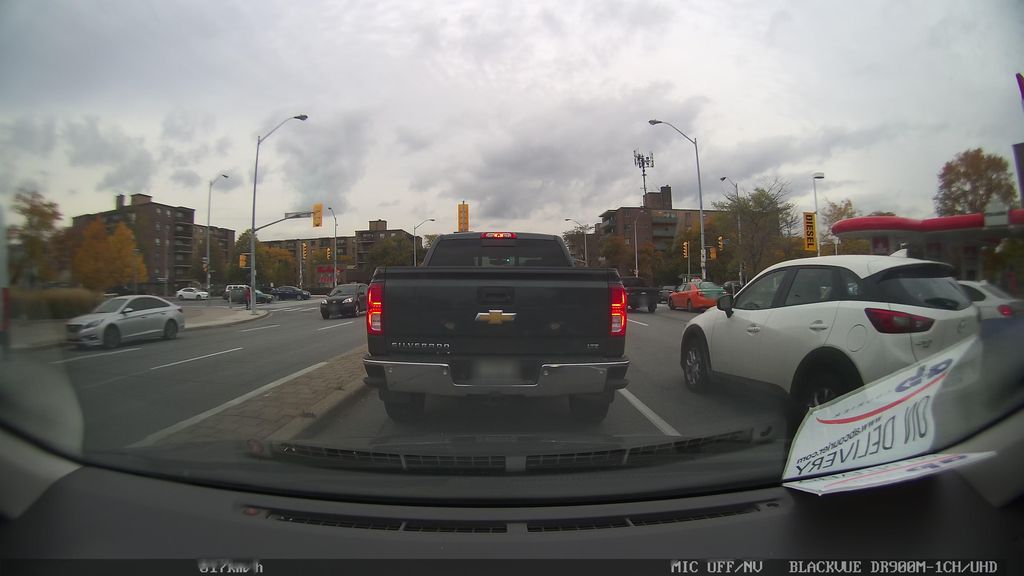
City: toronto